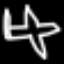
Label: airplane